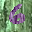
Label: 6